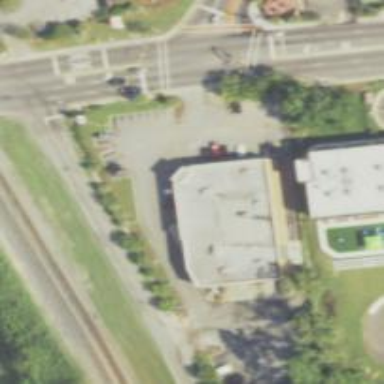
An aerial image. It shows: Pharmacy providing healthcare services.